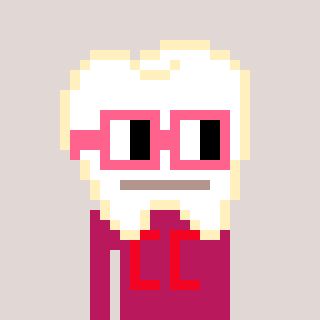
a pixel art character with square pink glasses, a tooth-shaped head and a darkpink-colored body on a warm background